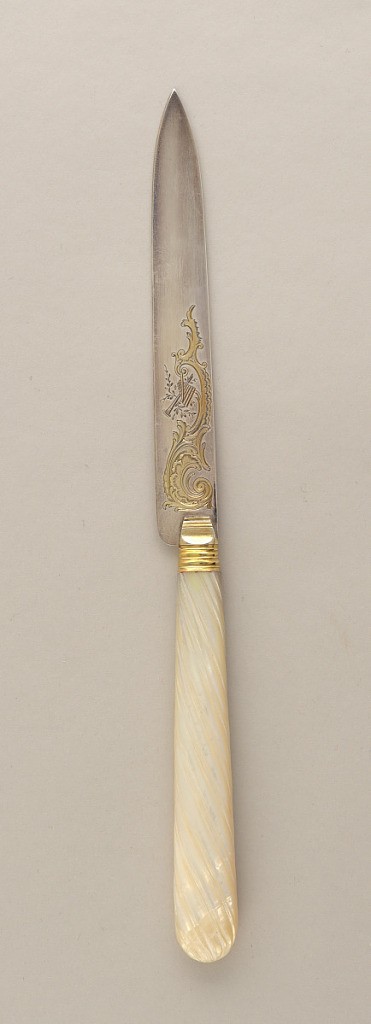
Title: Fruit Knife with Mother-of-Pearl Handle
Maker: François Nicoud, French, active Paris ca. 1875-1890
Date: ca. 1890
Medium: steel, gold plated, silver, mother of pearl
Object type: knife
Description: One of twelve fruit knives. Rectangular blade with pointed tip, surface adorned with engraved scrolling and spiral foliage decoration on lower half. Reverse side of blade devoid of decoration. Banded gold plated ferrule leads to mother of pearl handle, decorated with carved diagonal fluting, slightly widenning to rounded terminal.